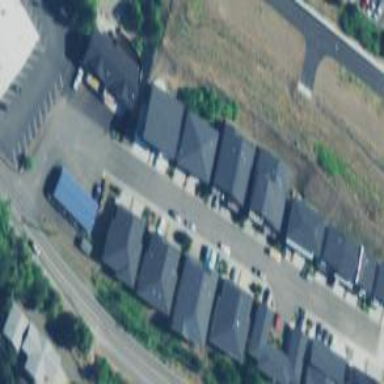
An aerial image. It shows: Residential neighbourhood.